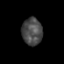
Tissue: prostate
Cell type: T cells
Senescence score: 0.3423
Nuclear area (px): 541
Mean DAPI intensity: 74.2